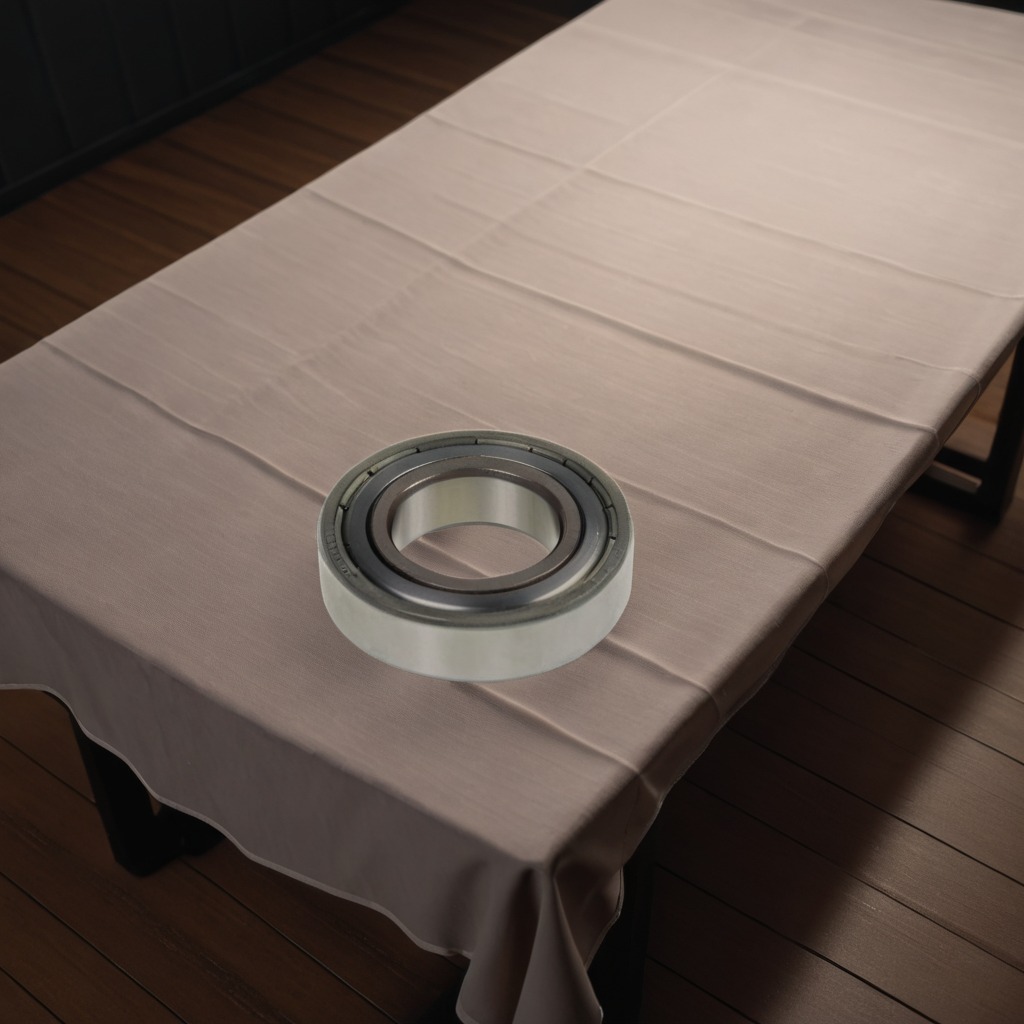
A metal ball bearing is lying on the wooden table.